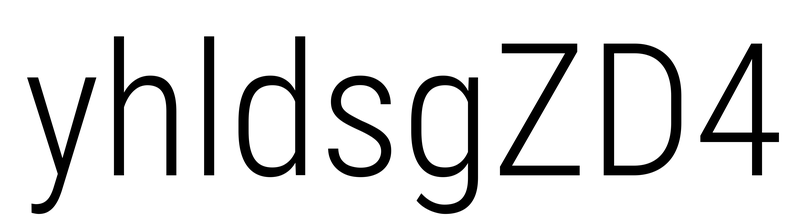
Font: Roboto_Condensed_Light